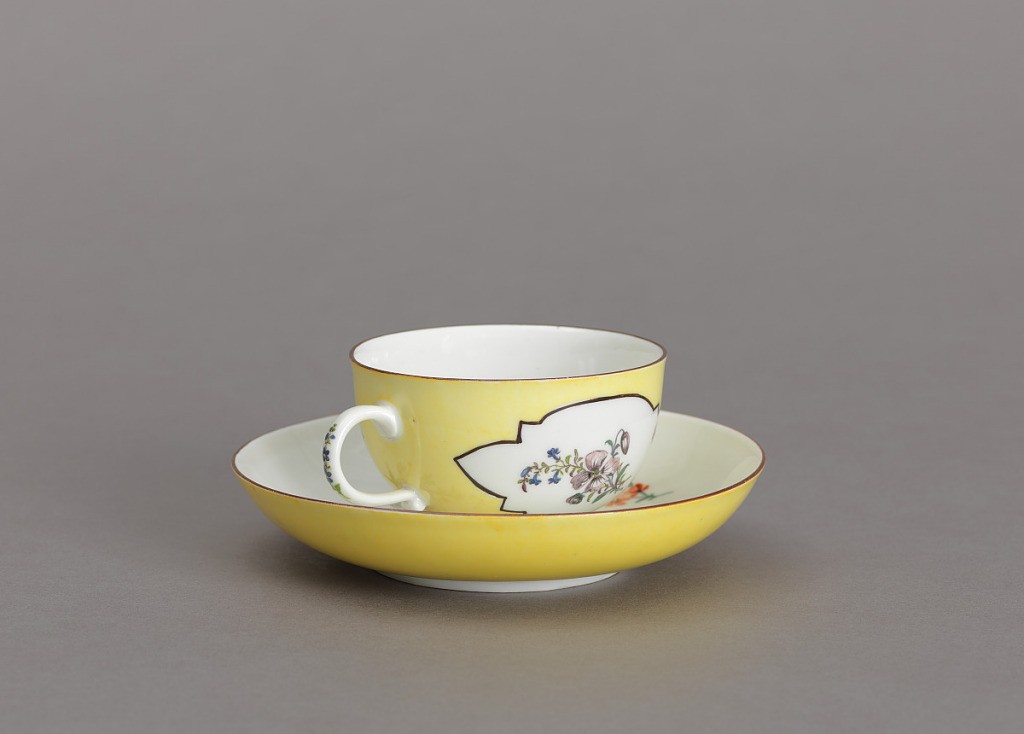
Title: Cup and Saucer
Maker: Meissen Porcelain Manufactory, German, active from 1710 to the present
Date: mid- 18th century
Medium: hard paste porcelain, vitreous enamel
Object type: cup and saucer
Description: Cup with simple loop handle; saucer deep, with curved sides.  Inside of cup and saucer white, with scattered flowers; outside of cup and underside of rim of saucer yellow, with white reserve panels, on cup, in which are flowers.  Edges of cup and saucer brown.